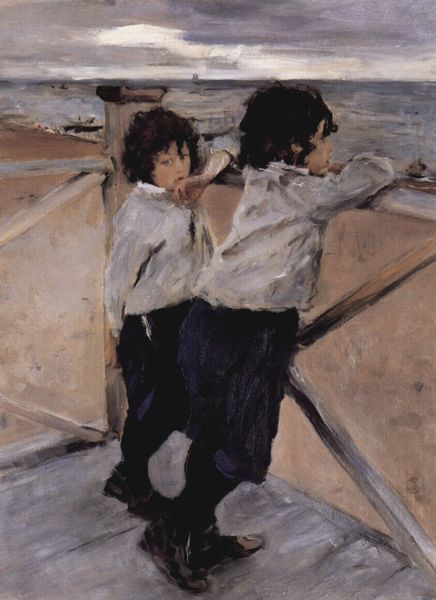
Titel: Kinder
Künstler: Walentin Alexandrowitsch Serow
Standort: Sankt Petersburg
Institution: Staatliches Russisches Museum
Schlagwörter: blau, gemälde, gewitter, hand, himmel, meer, schatten, wasser, weiß, wolken, impressionismus, mädchen, sand, see, ufer, frankreich, grau, haar, holz, licht, mund, pastell, profil, renoir, schwarz, ausblick, blick, dach, zaun, malerei, anzug, hemd, hose, arm, arme, augen, bluse, falten, gesicht, kragen, stehen, schauen, öl, ferne, horizont, wind, brücke, brüstung, pastos, haare, realismus, kind, locken, rosa, boot, boote, kamin, kinder, schornstein, aussicht, terrasse, küste, schiffe, sommer, strand, wellen, zwei, beobachten, schuhe, buben, hosen, jungen, knaben, hemden, sonnenuntergang, weis, dielen, atlantik, ausschau, lehnen, steg, sturm, treppe, rt, balken, bohlen, geländer, socken, bretter, junge, ellenbogen, geschwister, pfosten, strümpfe, veranda, corinth, lovis, lovis corinth, knabe, urlaub, schuh, liebermann, kurz, matrosenanzug, schwul, sehnsucht, kraus, aufgestützt, brüder, gucken, holzgeländer, mee, sommerfrische, plattform, aussichtsplattform, beobachtung, schwarzhaarig, reeling, gelehnt, zwillinge, pastose malweise, hollz, imprtessionismus, jngen, meine freundun ist eifersüchtig, josen